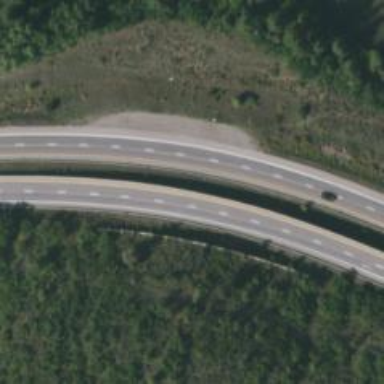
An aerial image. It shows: Asphalt road with trunk classification and grade 1 track type.